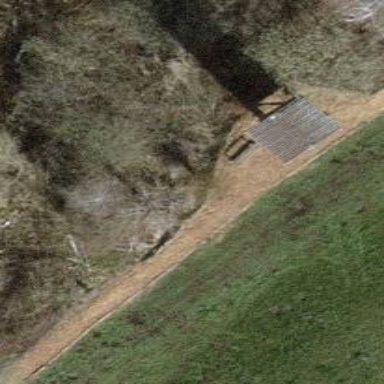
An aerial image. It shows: Path with woodchips surface.